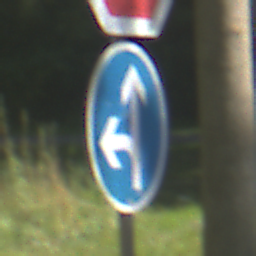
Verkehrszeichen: VorgeschriebeneFahrtrichtungGeradeausOderLinks
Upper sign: Stop
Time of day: Midday
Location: Outdoor (RoadRail)
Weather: Clear
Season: NotSpecified
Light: Natural